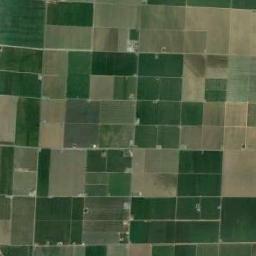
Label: rectangular_farmland